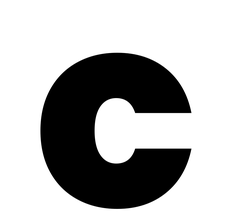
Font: Poppins-ExtraBold